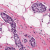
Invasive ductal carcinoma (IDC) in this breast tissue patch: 1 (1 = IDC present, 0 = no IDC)